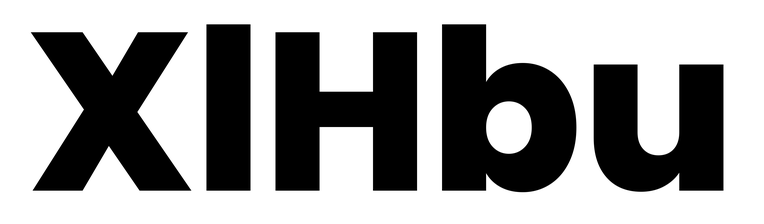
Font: Poppins-ExtraBold